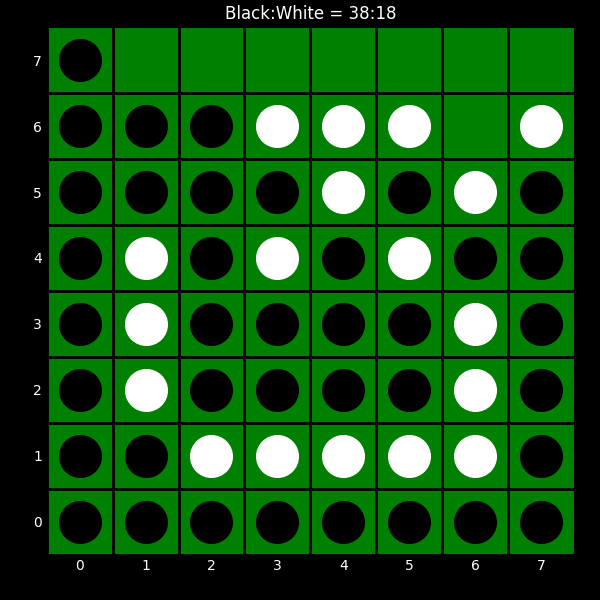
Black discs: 38
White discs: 18